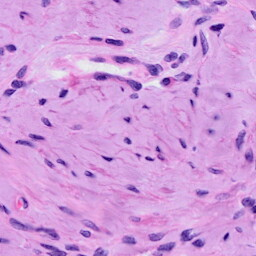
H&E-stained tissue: Cervix